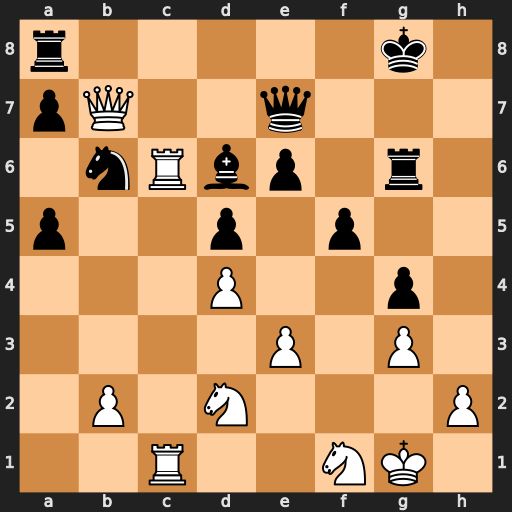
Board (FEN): r5k1/pQ2q3/1nRbp1r1/p2p1p2/3P2p1/4P1P1/1P1N3P/2R2NK1
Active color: w
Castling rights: -
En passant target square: -
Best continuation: Rxb6 Qxb7 Rxb7